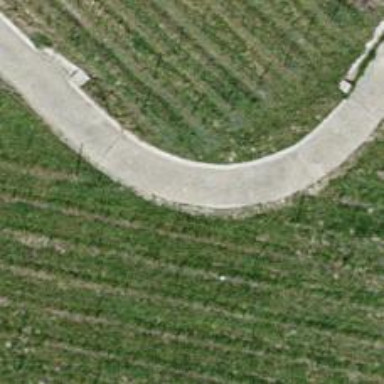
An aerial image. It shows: Paved track with grade1 tracktype.